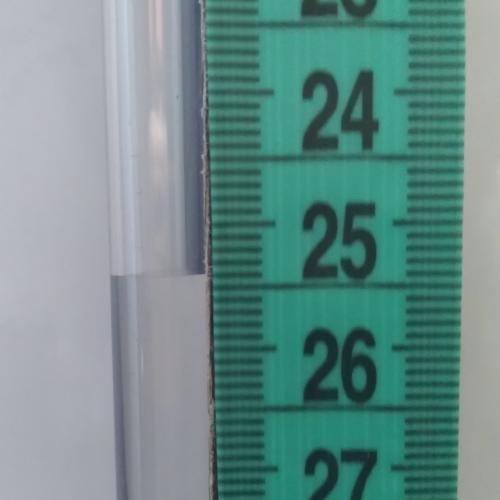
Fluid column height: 25.4 cm